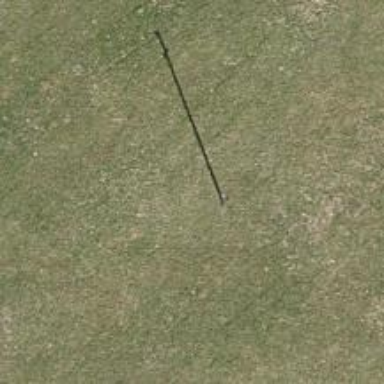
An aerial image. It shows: Power pole.